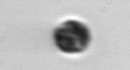
Label: Dinophyceae